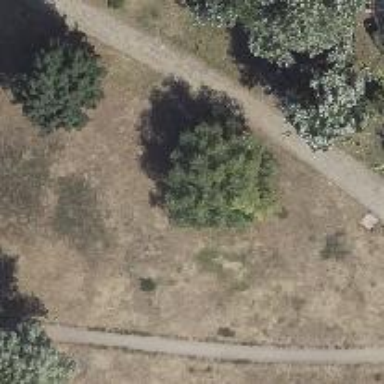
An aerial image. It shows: Park with broadleaved deciduous trees.